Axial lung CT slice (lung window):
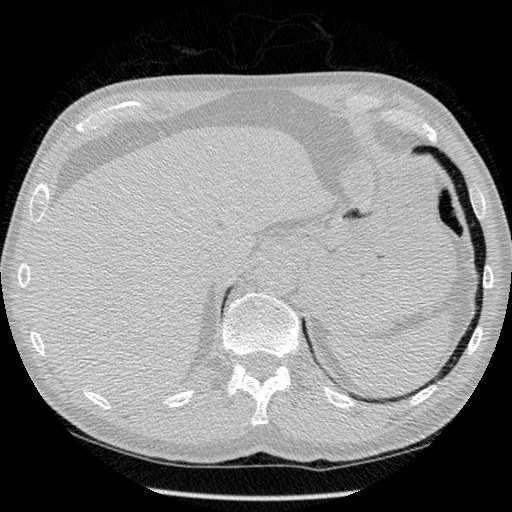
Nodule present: no